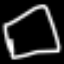
Label: square